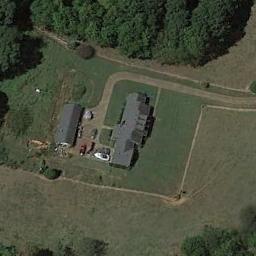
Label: sparse_residential